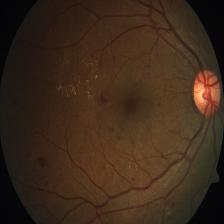
Diabetic retinopathy grade: Severe